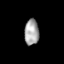
Tissue: skin
Cell type: Endothelial cells
Senescence score: 0.8158
Nuclear area (px): 365
Mean DAPI intensity: 165.252